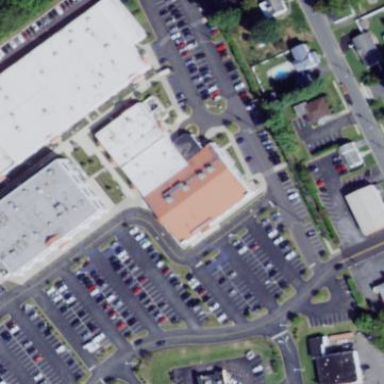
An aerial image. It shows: Clinic building offering healthcare services.